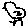
Label: bird